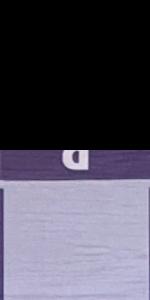
Label: Empty